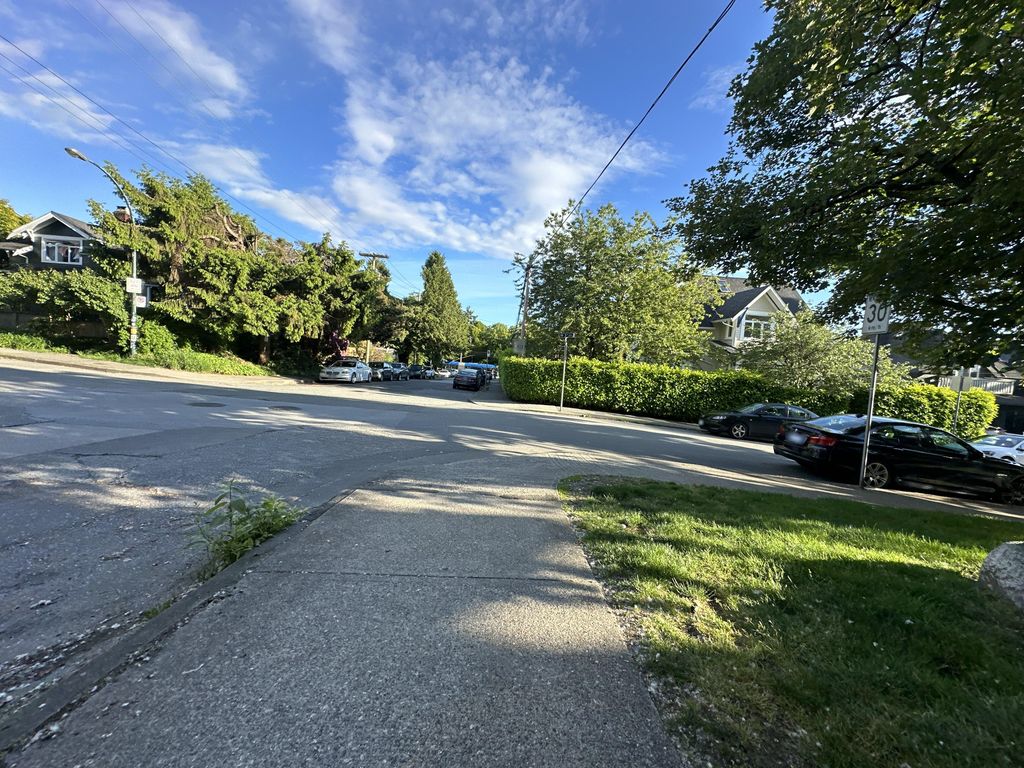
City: vancouver